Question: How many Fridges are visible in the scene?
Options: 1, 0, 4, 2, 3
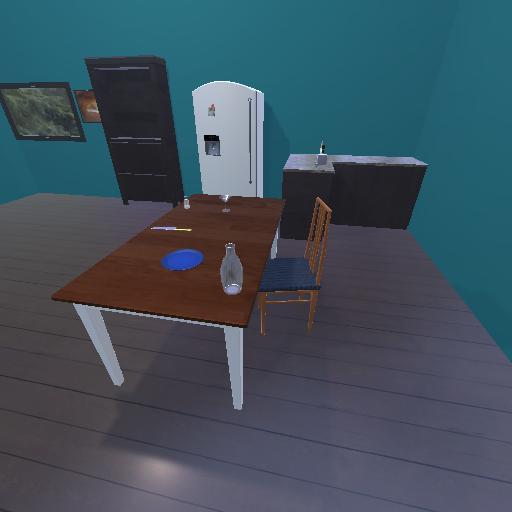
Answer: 1